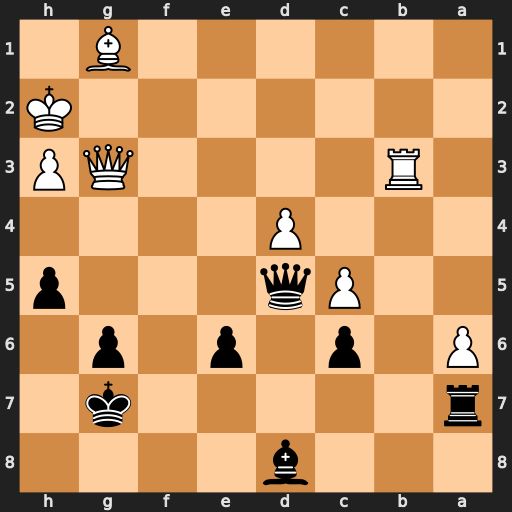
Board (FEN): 3b4/r5k1/P1p1p1p1/2Pq3p/3P4/1R4QP/7K/6B1
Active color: b
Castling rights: -
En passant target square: -
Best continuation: Bc7 Qxc7+ Rxc7